Field crop: maize
Growth stage: 2
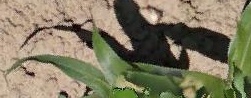
Species: maize